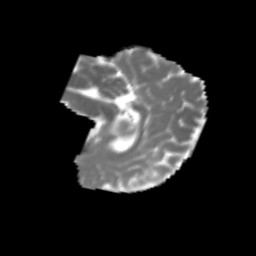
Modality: MD
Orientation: sagittal
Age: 7
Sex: male
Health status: healthy